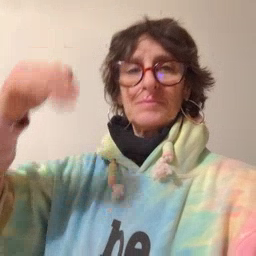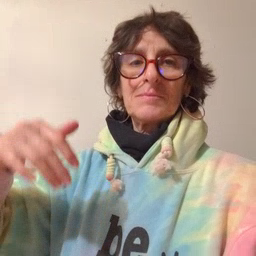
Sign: hat